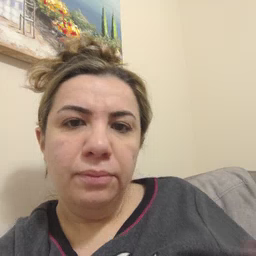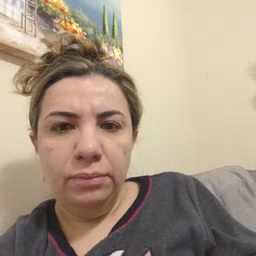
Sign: go